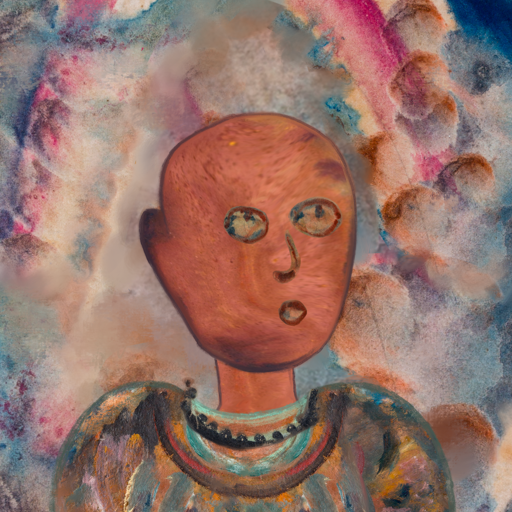
Background: Rupkatha, Head And Neck Side: Mother_And_Son_Mother, Face Side: Orphan, Bust: Boggyland, Hair Side: Blank, Head Accessory: Blank, Second Necklace: Blank, Necklace: Childish, Baby: Blank